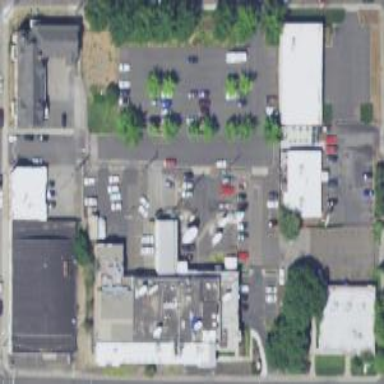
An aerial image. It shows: Commercial area.